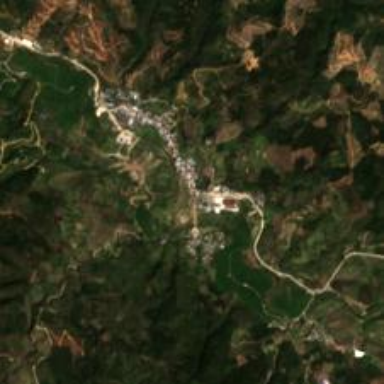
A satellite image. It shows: Ethnic township within town.